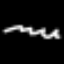
Label: squiggle